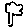
Label: tree